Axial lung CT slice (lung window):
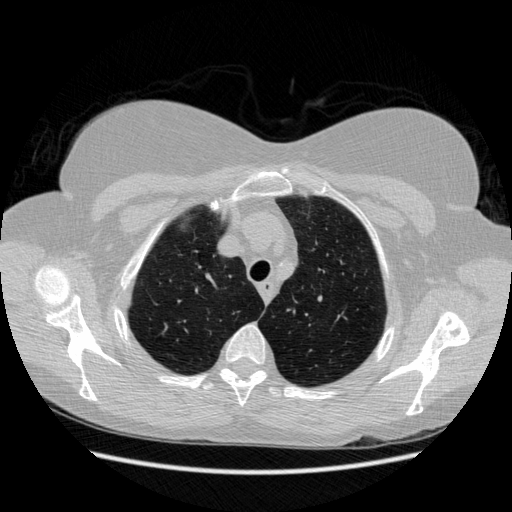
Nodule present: no